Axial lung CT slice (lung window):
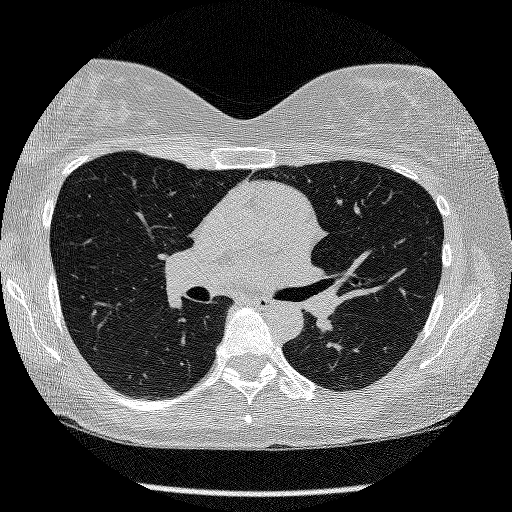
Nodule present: no